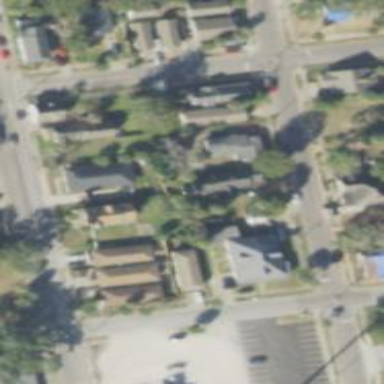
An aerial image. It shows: Residential area composed of single-family homes.